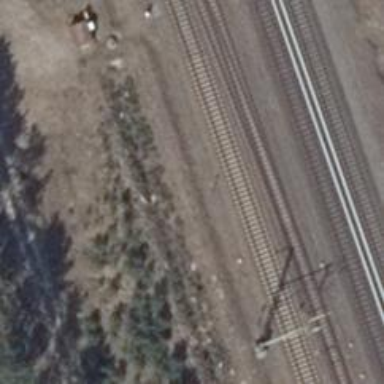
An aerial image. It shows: Railway signal.